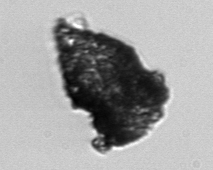
Label: Tintinnopsis